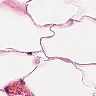
Metastatic tissue present: no